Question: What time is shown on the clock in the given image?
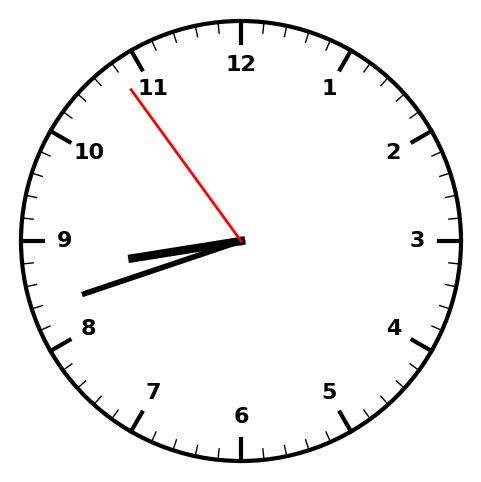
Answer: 08:41:54